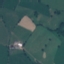
Land use / land cover class: Pasture